Here is the raw acceleration-versus-time signal recorded on a bearing housing. Diagnose the bearing from this image, choosing from: normal, inner_race, outer_race, ball.
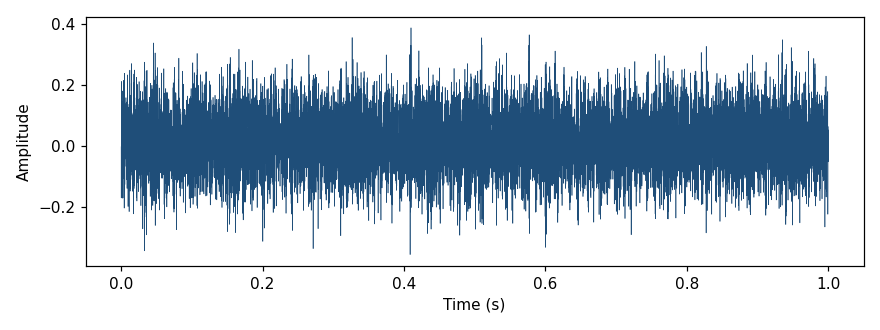
Answer: outer_race